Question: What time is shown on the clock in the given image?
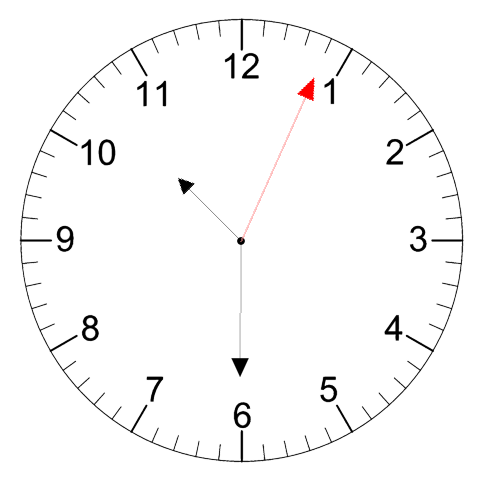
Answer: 10:30:04